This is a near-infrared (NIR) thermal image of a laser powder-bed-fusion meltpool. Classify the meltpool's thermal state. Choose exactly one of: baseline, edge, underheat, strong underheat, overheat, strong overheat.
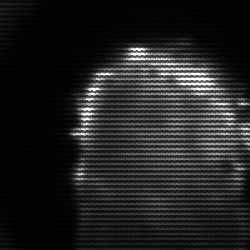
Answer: baseline